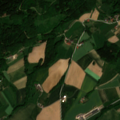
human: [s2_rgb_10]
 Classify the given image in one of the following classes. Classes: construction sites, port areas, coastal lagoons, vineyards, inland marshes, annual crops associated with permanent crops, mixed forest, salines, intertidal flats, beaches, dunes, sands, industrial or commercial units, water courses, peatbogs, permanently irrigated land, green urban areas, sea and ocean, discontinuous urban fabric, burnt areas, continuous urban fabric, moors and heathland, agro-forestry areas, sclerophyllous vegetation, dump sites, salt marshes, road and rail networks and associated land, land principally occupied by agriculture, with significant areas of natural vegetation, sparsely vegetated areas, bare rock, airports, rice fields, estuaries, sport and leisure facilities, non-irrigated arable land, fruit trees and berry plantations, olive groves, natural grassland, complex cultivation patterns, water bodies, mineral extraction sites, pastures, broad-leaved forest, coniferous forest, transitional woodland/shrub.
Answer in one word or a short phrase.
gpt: non-irrigated arable land, complex cultivation patterns, coniferous forest, mixed forest